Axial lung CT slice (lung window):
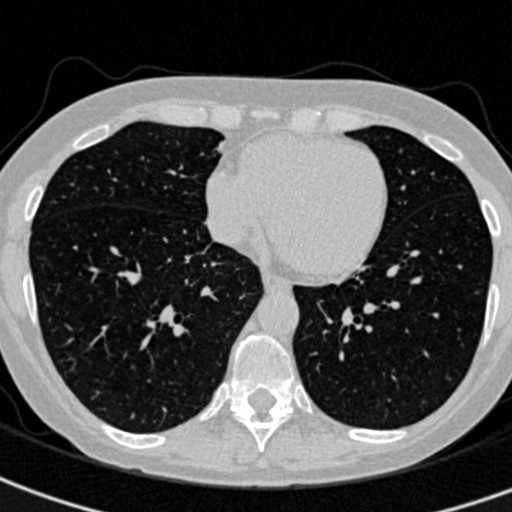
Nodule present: no